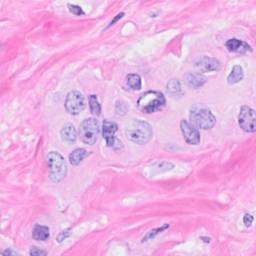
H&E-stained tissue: Breast